Field crop: maize
Growth stage: 2
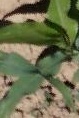
Species: maize